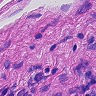
Metastatic tissue present: no